【题型】解答题　【知识点】解析几何　【难度】medium
在平面直角坐标系 $xOy$ 中，双曲线 $C: \dfrac{x^2}{a^2} - \dfrac{y^2}{b^2} = 1(a > 0, b > 0)$ 的左、右焦点分别为 $F_1, F_2$，$C$ 的离心率为 2，直线 $l$ 过 $F_2$ 与 $C$ 交于 $M, N$ 两点，当 $|OM| = |OF_2|$ 时，$\triangle MF_1F_2$ 的面积为 3.

（1）求双曲线 $C$ 的方程；

（2）已知 $M, N$ 都在 $C$ 的右支上，设 $l$ 的斜率为 $m$.

①求实数 $m$ 的取值范围；

②是否存在实数 $m$，使得 $\angle MON$ 为锐角？若存在，请求出 $m$ 的取值范围；若不存在，请说明理由.
【解答】
【分析】（1）由已知条件可得 $\angle F_1MF_2 = 90^\circ$，然后利用勾股定理结合双曲线的定义，及 $\triangle MF_1F_2$ 的面积可求出 $b^2$，再由离心率可求出 $a^2$，从而可求得双曲线的方程；

（2）①设直线 $l: m(x - 2) - y = 0$，代入双曲线方程化简，利用根与系数的关系结合判别式可求出实数 $m$ 的取值范围；②假设存在实数 $m$，使 $\angle MON$ 为锐角，则 $\vec{OM} \cdot \vec{ON} > 0$，所以 $x_1x_2 + y_1y_2 > 0$，再结合前面的式子化简计算即可得结论.

【解答】解：（1）因为 $|OM| = |OF_1| = |OF_2|$，所以 $\angle F_1MF_2 = 90^\circ$.

则 $|MF_1|^2 + |MF_2|^2 = (2c)^2, (|MF_1| - |MF_2|)^2 + 2|MF_1| \cdot |MF_2| = 4a^2 + 2|MF_1| \cdot |MF_2| = 4c^2$,

所以 $|MF_1| \cdot |MF_2| = 2b^2$,

$\triangle MF_1F_2$ 的面积 $S = \dfrac{1}{2}|MF_1| \cdot |MF_2| = b^2 = 3$.

又 $C$ 的离心率为 $\dfrac{c}{a} = \sqrt{1 + \dfrac{b^2}{a^2}} = 2$，所以 $a^2 = 1$,

所以双曲线 $C$ 的方程为 $x^2 - \dfrac{y^2}{3} = 1$.

（2）①根据题意 $F_2(2,0)$，则直线 $l: m(x - 2) - y = 0$,

由 $\begin{cases} x^2 - \dfrac{y^2}{3} = 1 \\ y = mx - 2m \end{cases}$，得 $(3 - m^2)x^2 + 4m^2x - 4m^2 - 3 = 0$,

由 $\begin{cases} 3 - m^2 \neq 0 \\ \Delta = 16m^4 + 4(3 - m^2)(4m^2 + 3) > 0 \end{cases}$，得 $m^2 \neq 3, \Delta > 0$ 恒成立.

设 $M(x_1, y_1), N(x_2, y_2)$，则 $x_1 + x_2 = \dfrac{4m^2}{m^2 - 3}, x_1x_2 = \dfrac{4m^2 + 3}{m^2 - 3}$,

因为直线 $l$ 与双曲线 $C$ 的右支相交于 $M, N$ 不同的两点,

所以 $\begin{cases} x_1 + x_2 > 0 \\ x_1x_2 > 0 \end{cases}$，即 $\begin{cases} \dfrac{4m^2}{m^2 - 3} > 0 \\ \dfrac{4m^2 + 3}{m^2 - 3} > 0 \end{cases}$,

所以 $m^2 \in (-\infty, -\sqrt{3}) \cup (\sqrt{3}, +\infty)$，解得 $m \in (-\infty, -\sqrt{3}) \cup (\sqrt{3}, +\infty)$.

②假设存在实数 $m$，使 $\angle MON$ 为锐角，所以 $\vec{OM} \cdot \vec{ON} > 0$，即 $x_1x_2 + y_1y_2 > 0$,

因为 $y_1y_2 = (mx_1 - 2m)(mx_2 - 2m) = m^2x_1x_2 - 2m^2(x_1 + x_2) + 4m^2$,

所以 $(1 + m^2)x_1x_2 - 2m^2(x_1 + x_2) + 4m^2 > 0$,

由①得 $(1 + m^2)(4m^2 + 3) - 8m^4 + 4m^2(m^2 - 3) > 0$,

即 $7m^2 + 3 - 12m^2 > 0$ 解得 $m^2 < \dfrac{3}{5}$,

$m^2 < \dfrac{3}{5}$ 与 $m \in (-\infty, -\sqrt{3}) \cup (\sqrt{3}, +\infty)$ 矛盾，故不存在.

【点评】此题考查双曲线方程的求法，考查直线与双曲线的位置关系，第（2）问解题的关键是设出直线方程代入双曲线方程化简，利用根与系数的关系，再结合 $\vec{OM} \cdot \vec{ON} > 0$ 求解，考查计算能力，属于较难题.

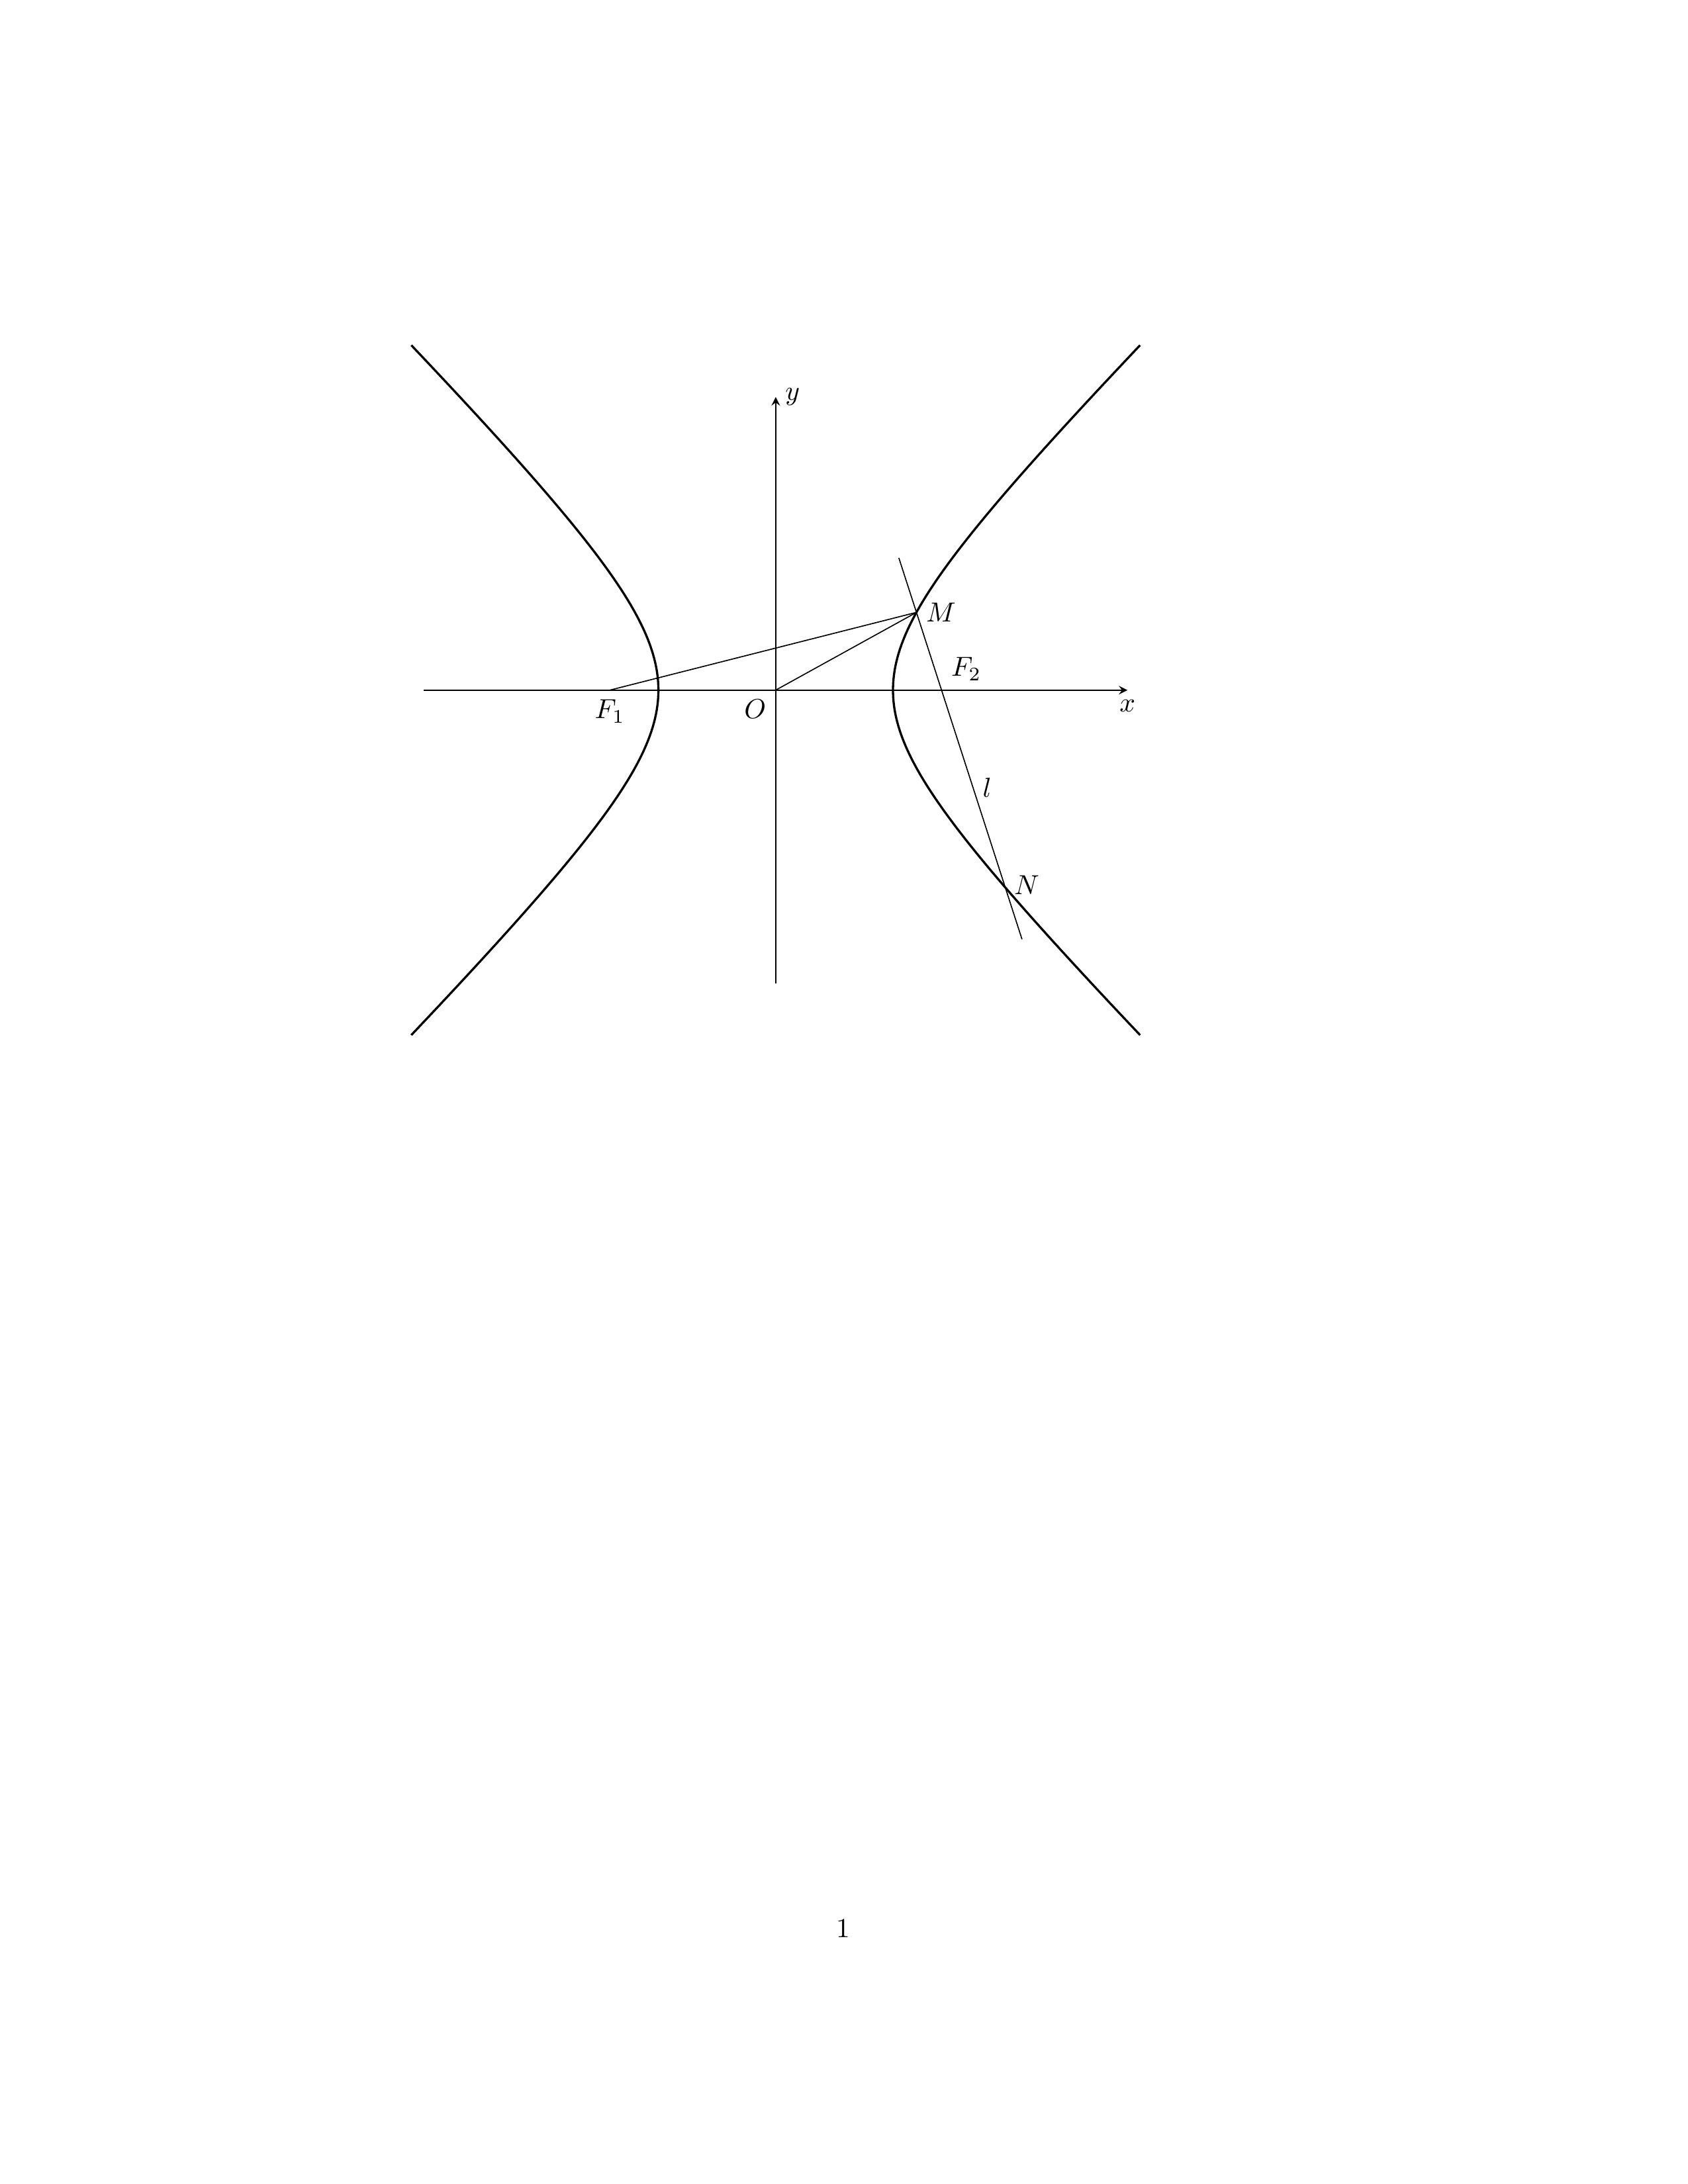